Aerial crown-view tile of a tropical tree (Barro Colorado Island, Panama), acquired 20250512:
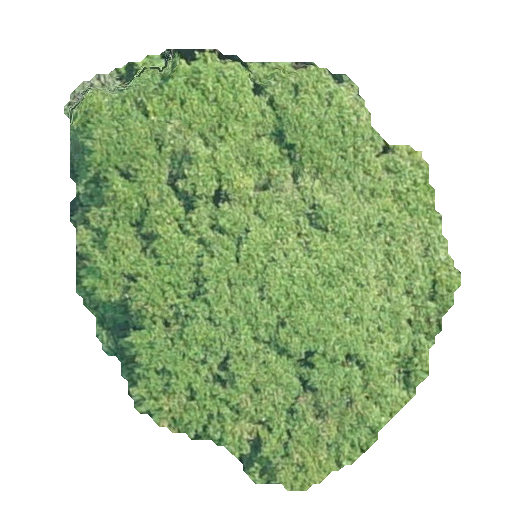
Species: Prioria copaifera
GBIF accepted scientific name: Prioria copaifera
Crown area: 184.776 m²